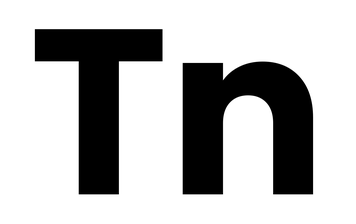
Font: Poppins-Bold